Question: I have built a Phonegap app and am trying to run it on an IPhone 4. One of the many many things required by Apple is a Certificate Signing Request. The instructions for doing so on their website are as follows:
"In the Applications folder on your Mac, open the Utilities folder and launch Keychain Access.
Within the Keychain Access drop down menu, select Keychain Access > Certificate Assistant > Request a Certificate from a Certificate Authority."
I am completely new to Mac's and am working off a friends computer. Its running OSX 10.8.3. When I launch Keychain Access, there is no Keychain Access drop down with Certificate Assistant. This is what I see:
Where do I find Certificate Assistant > Request a Certificate from a Certificate Authority?
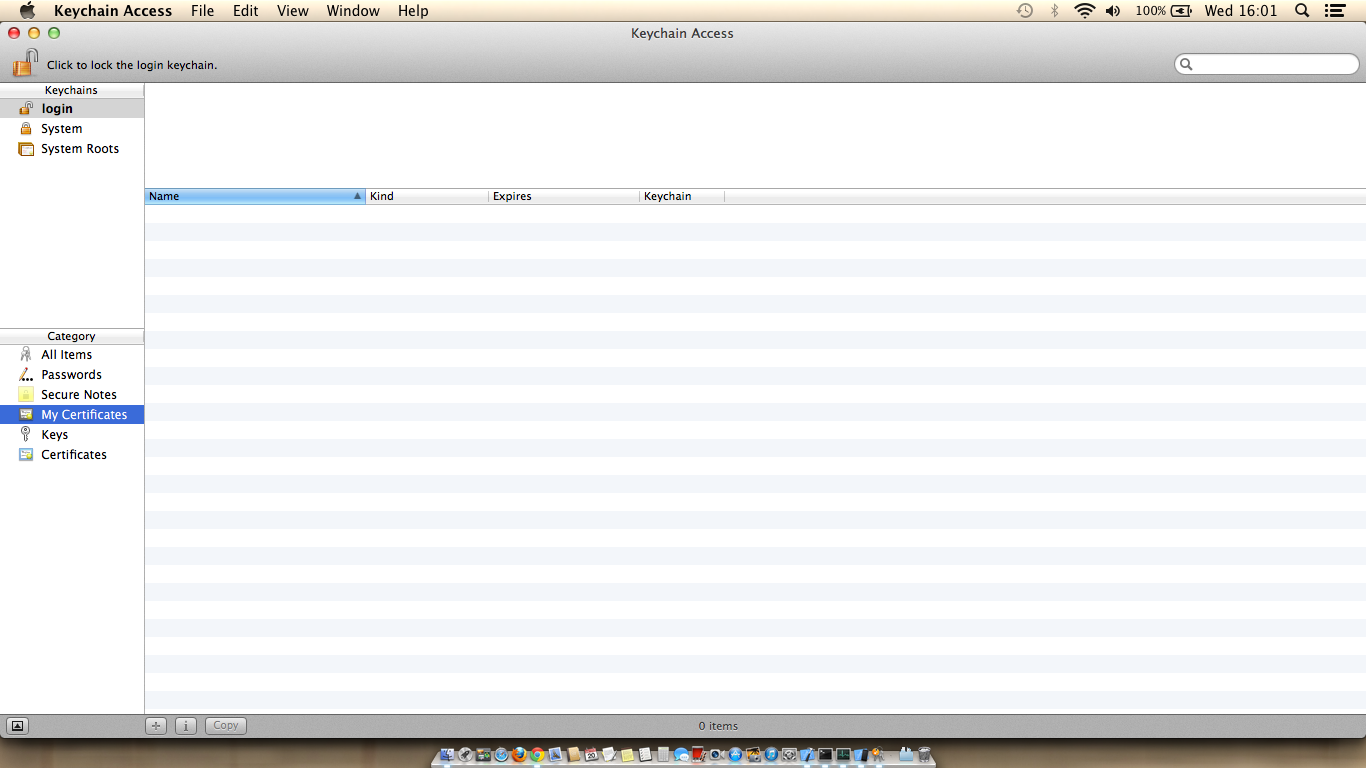
Answer: Applications > Utilities > Keychain Access.
Open it and in the "KeyChain Access" menu you'll find "Certificate Assistant."